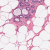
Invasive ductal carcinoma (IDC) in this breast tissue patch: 0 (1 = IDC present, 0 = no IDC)